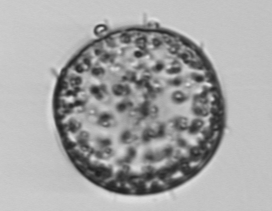
Label: Thalassiosira